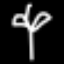
Label: palm tree